Group 1:
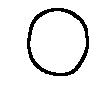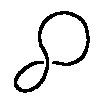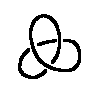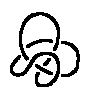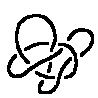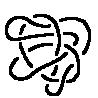
Group 2:
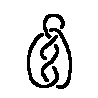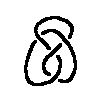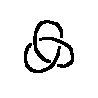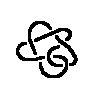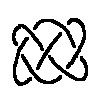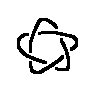
Rule separating the two groups: No knot (unknot) vs. knot.
Concepts: knot, topological_transformation
Comments: To hint at the solution, left examples can be arranged in a sequence to show the unknot tying itself.
Author: Aaron David Fairbanks